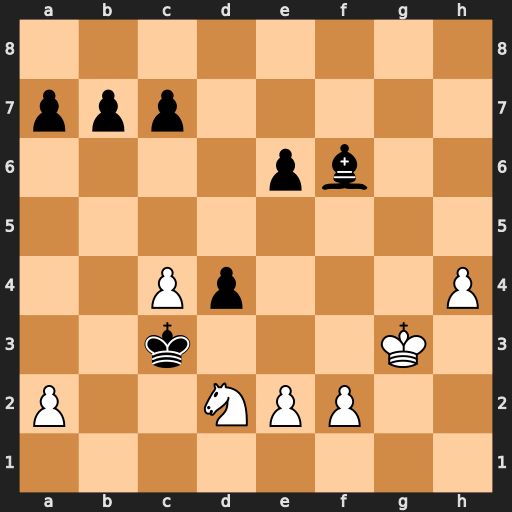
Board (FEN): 8/ppp5/4pb2/8/2Pp3P/2k3K1/P2NPP2/8
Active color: w
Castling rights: -
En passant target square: -
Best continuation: Ne4+ Kb2 Nxf6